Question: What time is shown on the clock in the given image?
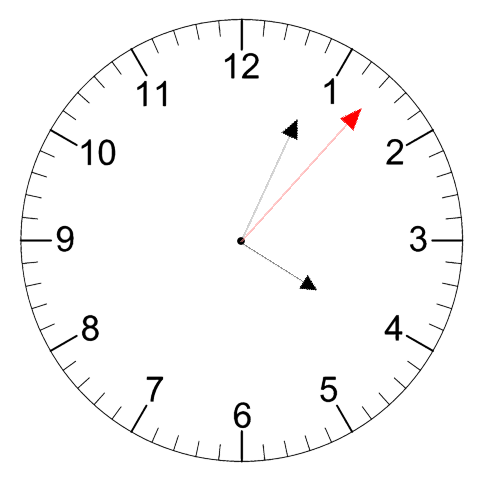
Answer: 04:04:07